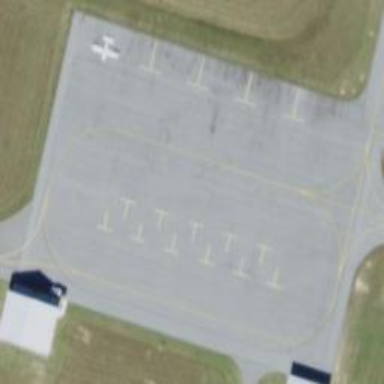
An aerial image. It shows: Apron at the airport with asphalt surface.